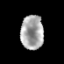
Tissue: prostate
Cell type: Epithelial cells
Senescence score: 0.3003
Nuclear area (px): 771
Mean DAPI intensity: 166.272